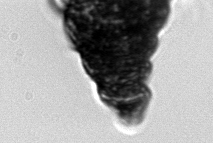
Label: Laboea_strobila